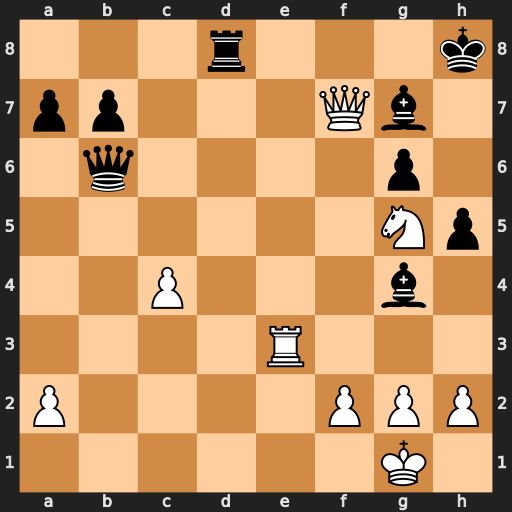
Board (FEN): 3r3k/pp3Qb1/1q4p1/6Np/2P3b1/4R3/P4PPP/6K1
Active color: w
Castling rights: -
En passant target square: -
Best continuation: Re8+ Rxe8 Qxe8+ Bf8 Qxf8#